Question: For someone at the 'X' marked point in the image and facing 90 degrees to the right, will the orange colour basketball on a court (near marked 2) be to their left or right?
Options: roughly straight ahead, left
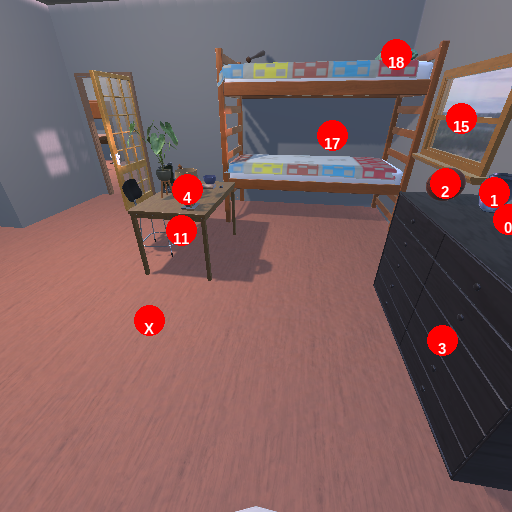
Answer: roughly straight ahead